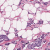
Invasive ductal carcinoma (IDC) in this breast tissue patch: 1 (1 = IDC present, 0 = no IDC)